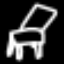
Label: chair